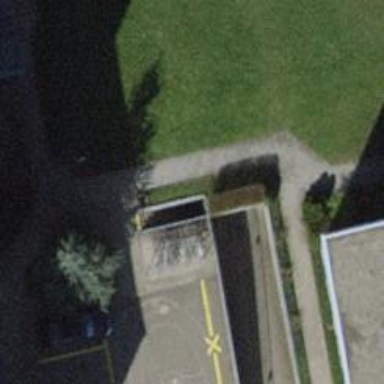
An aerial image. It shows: Parking entrance.